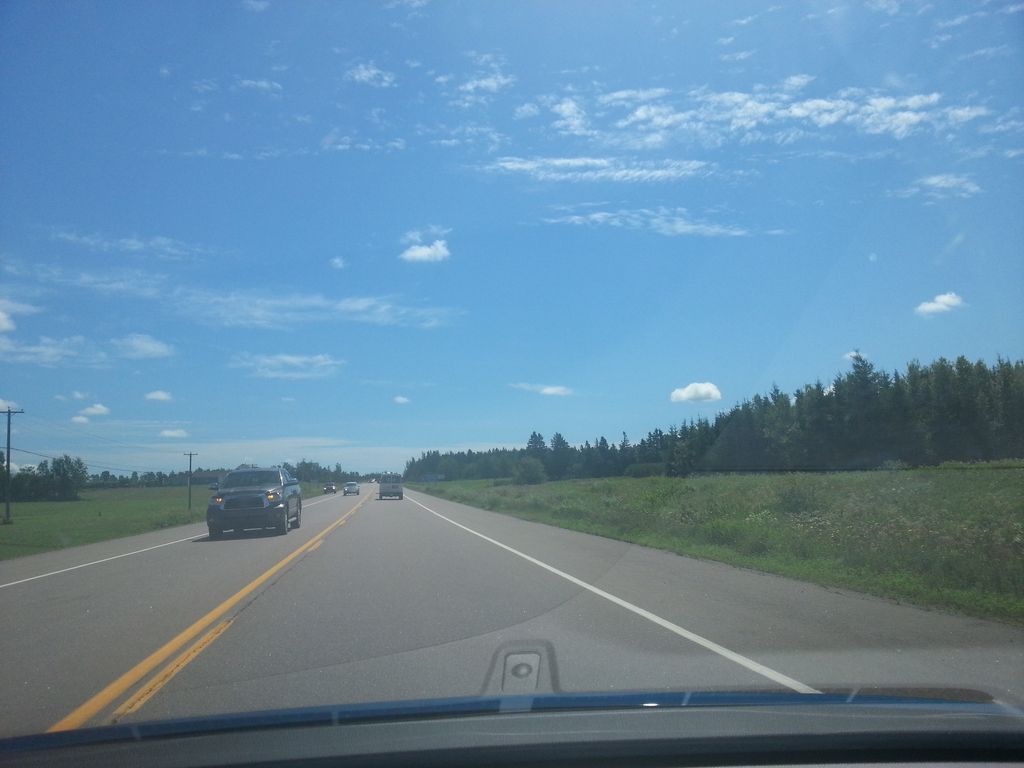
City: charlottetown